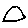
Label: triangle